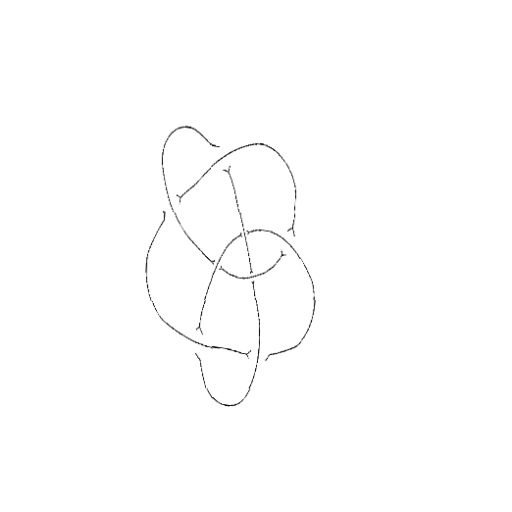
Crossing number: 8